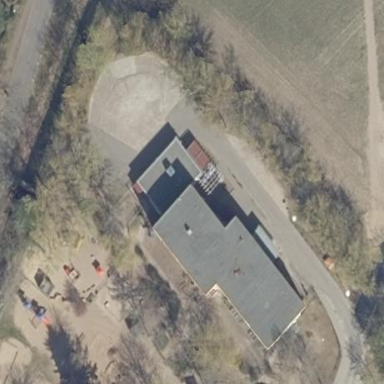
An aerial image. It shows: Kindergarten building.